Question: I would like to change the predefined style of the zoom controls in my application to appear like the new zoom controls in the google maps application. See below:

How can I do it? I have been looking around and I haven't found anything.
Thanks in advance.
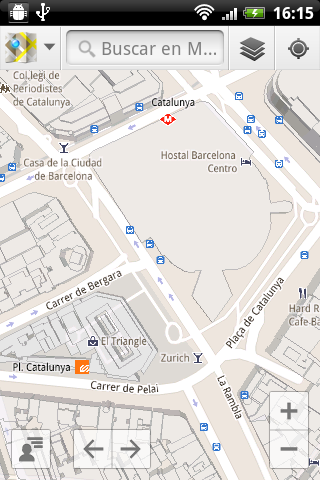
Answer: You should have four image drawables namely:
1. Zoom in (+) enable/disable
2. Zoom out (-) enable/disable
Put them in 'MapView' layout an 'ImageView' or 'Button' with background image as the above drawables.
Then you should assign onClickListeners like:
'''
zoomIn.setOnClickListener(new OnClickListener() {
@Override
public void onClick(View v) {
mapView.getController.zoomIn()
checkzoom();
}
});
zoomOut.setOnClickListener(new OnClickListener() {
@Override
public void onClick(View v) {
mapView.getController.zoomOut()
checkzoom();
}
});
public void checkzoom() {
if(mapView.getZoomLevel()==1) // dont know if 0 or 1, just wrote it
{
zoomOut.setEnabled(false);
// or u can change drawable and disable click
}
if(mapView.getZoomLevel()==18) {
zoomIn.setEnabled(false);
// or u can change drawable and disable click
}
}
'''